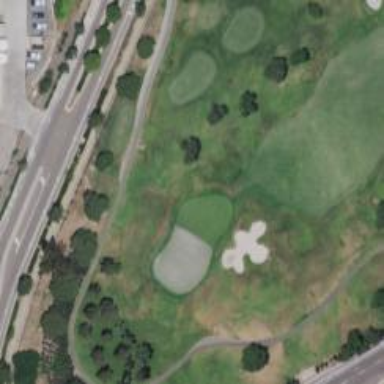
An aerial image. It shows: Golf hole.